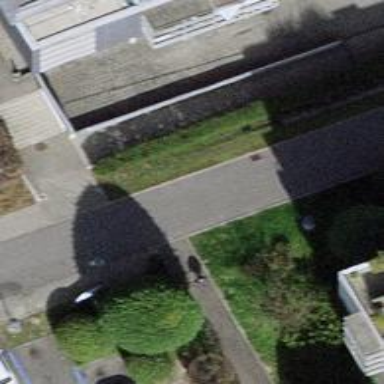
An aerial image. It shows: Pedestrian path with asphalt surface.